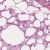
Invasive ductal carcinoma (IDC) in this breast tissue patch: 0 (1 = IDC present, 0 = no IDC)